Question:
In the above image, I have three points '(x1,y1)' '(x2,y2)' '(x3,y3)'.
I know the values of 'x1,y1' and 'x2,y2' .I know the euclidean distances of '(x1,y1)->(x3,y3)'
and '(x2,y2)->(x3,y3)'. Having these information how can I find the '(x3,y3)'?
I expect anything like a code snippet or the logic will be useful...
I have tried to solve this using the circle equations but I don't know how to proceed.
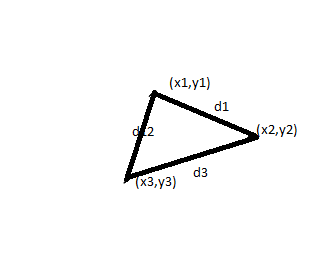
Answer: We can solve this using a bit of trigonometry:
Cosine theorem (phi is the inner angle at the first point):
'''
d3^2 = d1^2 + d2^2 - 2 d1 d2 cos phi
cos phi = (d1^2 + d2^2 - d3^2) / (2 d1 d2)
'''
For a given cosine, we can calculate the according sine:
'''
cos^2 phi + sin^2 phi = 1
sin phi = +- sqrt(1 - cos^2 phi)
'''
So there are two solutions for the angle at the first point. One positive and one negative.
We can use this angle to rotate the difference vector 'diff1 = (x2 - x1, y2 - y1)' to point towards the third point:
'''
P3 = P1 + d2/d1 * / cos phi * (x2 - x1) - sin phi * (y2 - y1))
\ sin phi * (x2 - x1) + cos phi * (y2 - y1))
'''
There is no need to calculate the actual angle, because we just need its sine and cosine. Put both calculated values for the sine in and you get two possible points for P3.